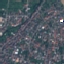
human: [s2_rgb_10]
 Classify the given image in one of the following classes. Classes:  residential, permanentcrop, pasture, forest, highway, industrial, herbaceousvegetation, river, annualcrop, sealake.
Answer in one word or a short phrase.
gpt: Residential